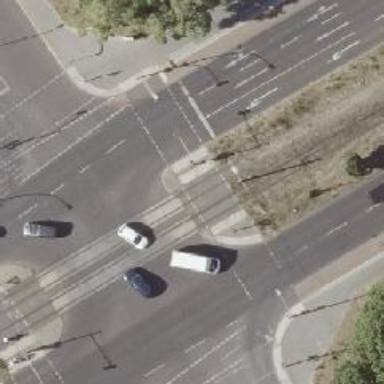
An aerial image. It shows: Tram crossing with traffic signals.